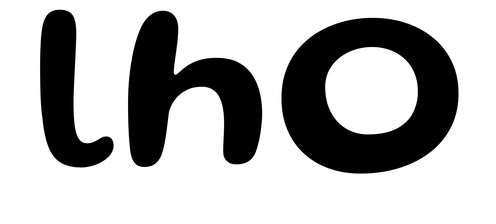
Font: Gluten_Medium